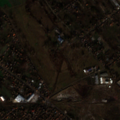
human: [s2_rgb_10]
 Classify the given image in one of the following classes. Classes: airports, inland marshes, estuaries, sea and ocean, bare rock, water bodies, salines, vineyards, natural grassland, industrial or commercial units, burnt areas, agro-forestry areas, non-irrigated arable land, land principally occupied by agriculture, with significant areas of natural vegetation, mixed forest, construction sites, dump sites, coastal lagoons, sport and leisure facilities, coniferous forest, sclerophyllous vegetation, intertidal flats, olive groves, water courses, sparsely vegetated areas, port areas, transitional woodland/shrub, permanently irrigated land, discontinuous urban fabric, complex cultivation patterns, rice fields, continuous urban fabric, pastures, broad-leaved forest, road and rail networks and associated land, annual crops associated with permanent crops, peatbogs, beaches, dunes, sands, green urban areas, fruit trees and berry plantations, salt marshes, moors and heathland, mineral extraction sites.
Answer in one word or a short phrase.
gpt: discontinuous urban fabric, industrial or commercial units, complex cultivation patterns, land principally occupied by agriculture, with significant areas of natural vegetation